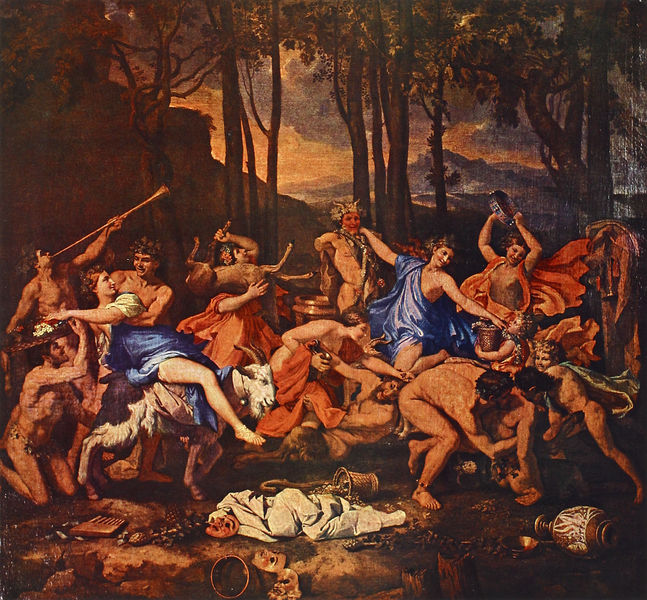
Titel: Triumph des Pan
Künstler: Nicolas Poussin
Institution: Gloucestershire, Sudeley Castle, Morrison Collection
Schlagwörter: akt, berg, blau, mann, nackt, akte, bäume, frauen, landschaft, menschen, abend, frau, männer, rot, fest, malerei, tanz, feier, gelage, trinken, horn, öl, musik, wald, amphore, krug, trauben, kamm, picknick, krieg, schlacht, stämme, korb, gefäß, antike, maske, orgie, flöte, krüge, hirsch, antik, bacchus, griechisch, pan, posaune, bock, ziege, panflöte, bacchanal, schellen, tamburin, trompete, masken, 1500, frauen+, panflöe, maphore